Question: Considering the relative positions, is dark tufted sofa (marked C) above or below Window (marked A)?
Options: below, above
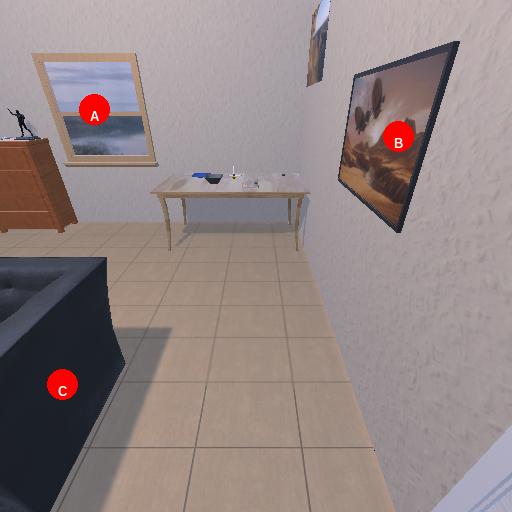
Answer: below